Question: I trying to write a responsive menu. It's actually works but I can't get the on clik effect in CSS. For this moment I'm using a hover. How to make that when the screen width is lower than 750px I have to click on menu from pic. number 2 (ul) to show menu from pic. number 3 (li) ? This is a one page site so when I clik on some element from drop down menu it's should hide menu agin (li).
HTML:
'''
<header>
<nav id="menu">
<ul>
<li class="li"><a href="#">WITAJ</a></li>
<li class="li"><a href="#">O MNIE</a></li>
<li class="li"><a href="#">DOSWIADCZENIE</a></li>
<li class="li"><a href="#">CO ROBIE?</a></li>
<li class="li"><a href="#">KONTAKT</a></li>
<li><a href="#">MOJE PRACE</a></li
></ul>
</nav>
</header>
'''
CSS:
'''
@media screen and (max-width: 750px) {
header nav#menu ul:hover > li{
display:block !important;
}
header nav#menu ul li{
display:none !important;
}
}
'''

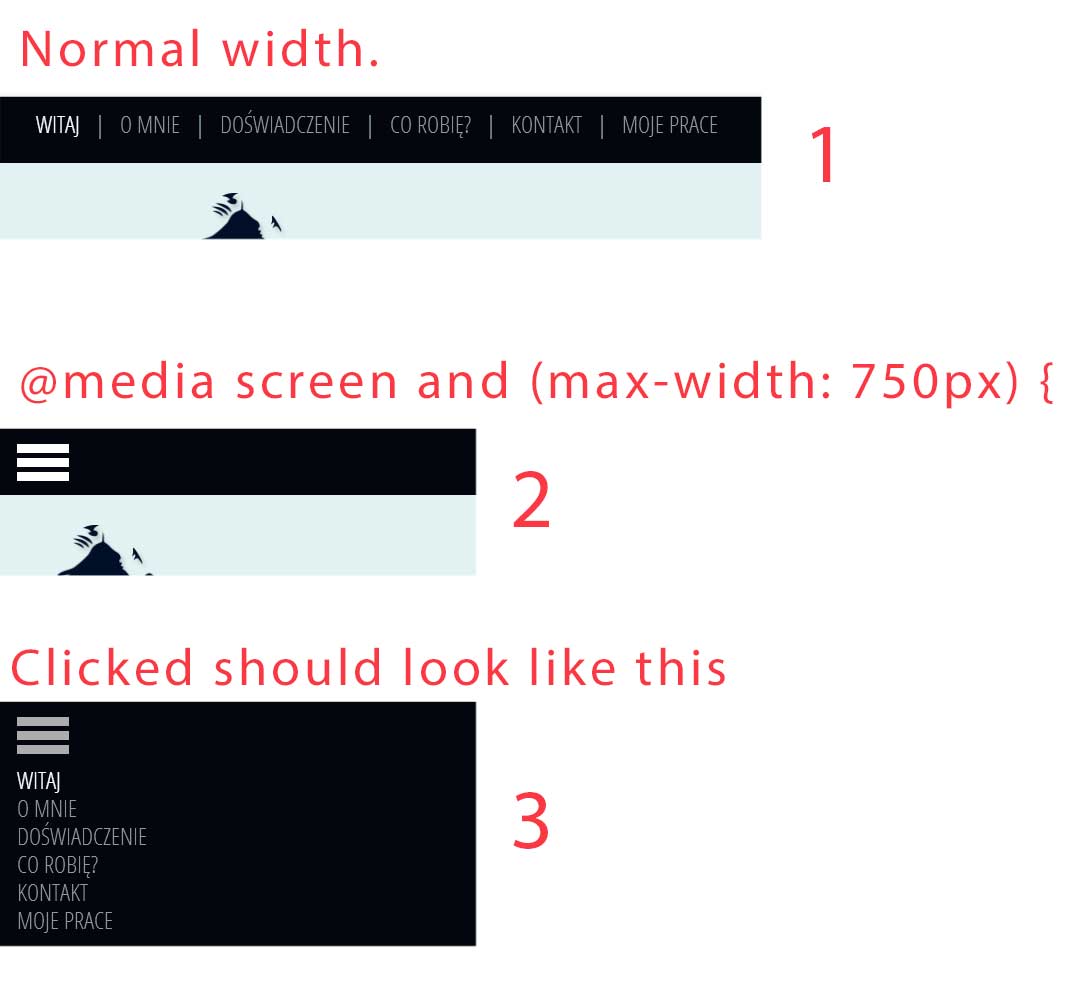
Answer: You cannot achieve a click effect in CSS. It is common to use JavaScript for that.
This is an easy jQuery solution:
'''
$(function() {
var menuVisible = false;
$('#menuBtn').click(function() {
if (menuVisible) {
$('#myMenu').css({'display':'none'});
menuVisible = false;
return;
}
$('#myMenu').css({'display':'block'});
menuVisible = true;
});
$('#myMenu').click(function() {
$(this).css({'display':'none'});
menuVisible = false;
});
});
'''
It also hides the menu, after the user clicked on an entry.
In CSS, you have to force the menu to be visible or not by using media queries. Here an example: <URL>
This is the HTML structure of this example:
'''
<div id="menuBtn">click me</div>
<nav id="myMenu">
<ul>
<li>entry 1</li>
<li>entry 2</li>
<li>entry 3</li>
<li>entry 4</li>
</ul>
</nav>
'''
See the working example in <URL>.